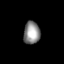
Tissue: lung
Cell type: Endothelial cells
Senescence score: 0.5668
Nuclear area (px): 364
Mean DAPI intensity: 141.157